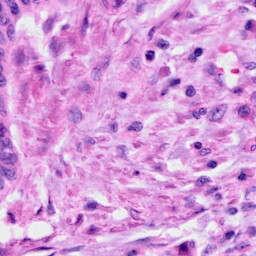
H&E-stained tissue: Cervix